Question: I'm trying to follow a guide on excel spreadsheets, but when importing openpyxl it'll give me errors for .py files I've never interacted with before:

I've created a new project in PyCharm and used Python 3.9's location as base interpreter.
Is there something wrong with my Python installation, or am I missing something here?
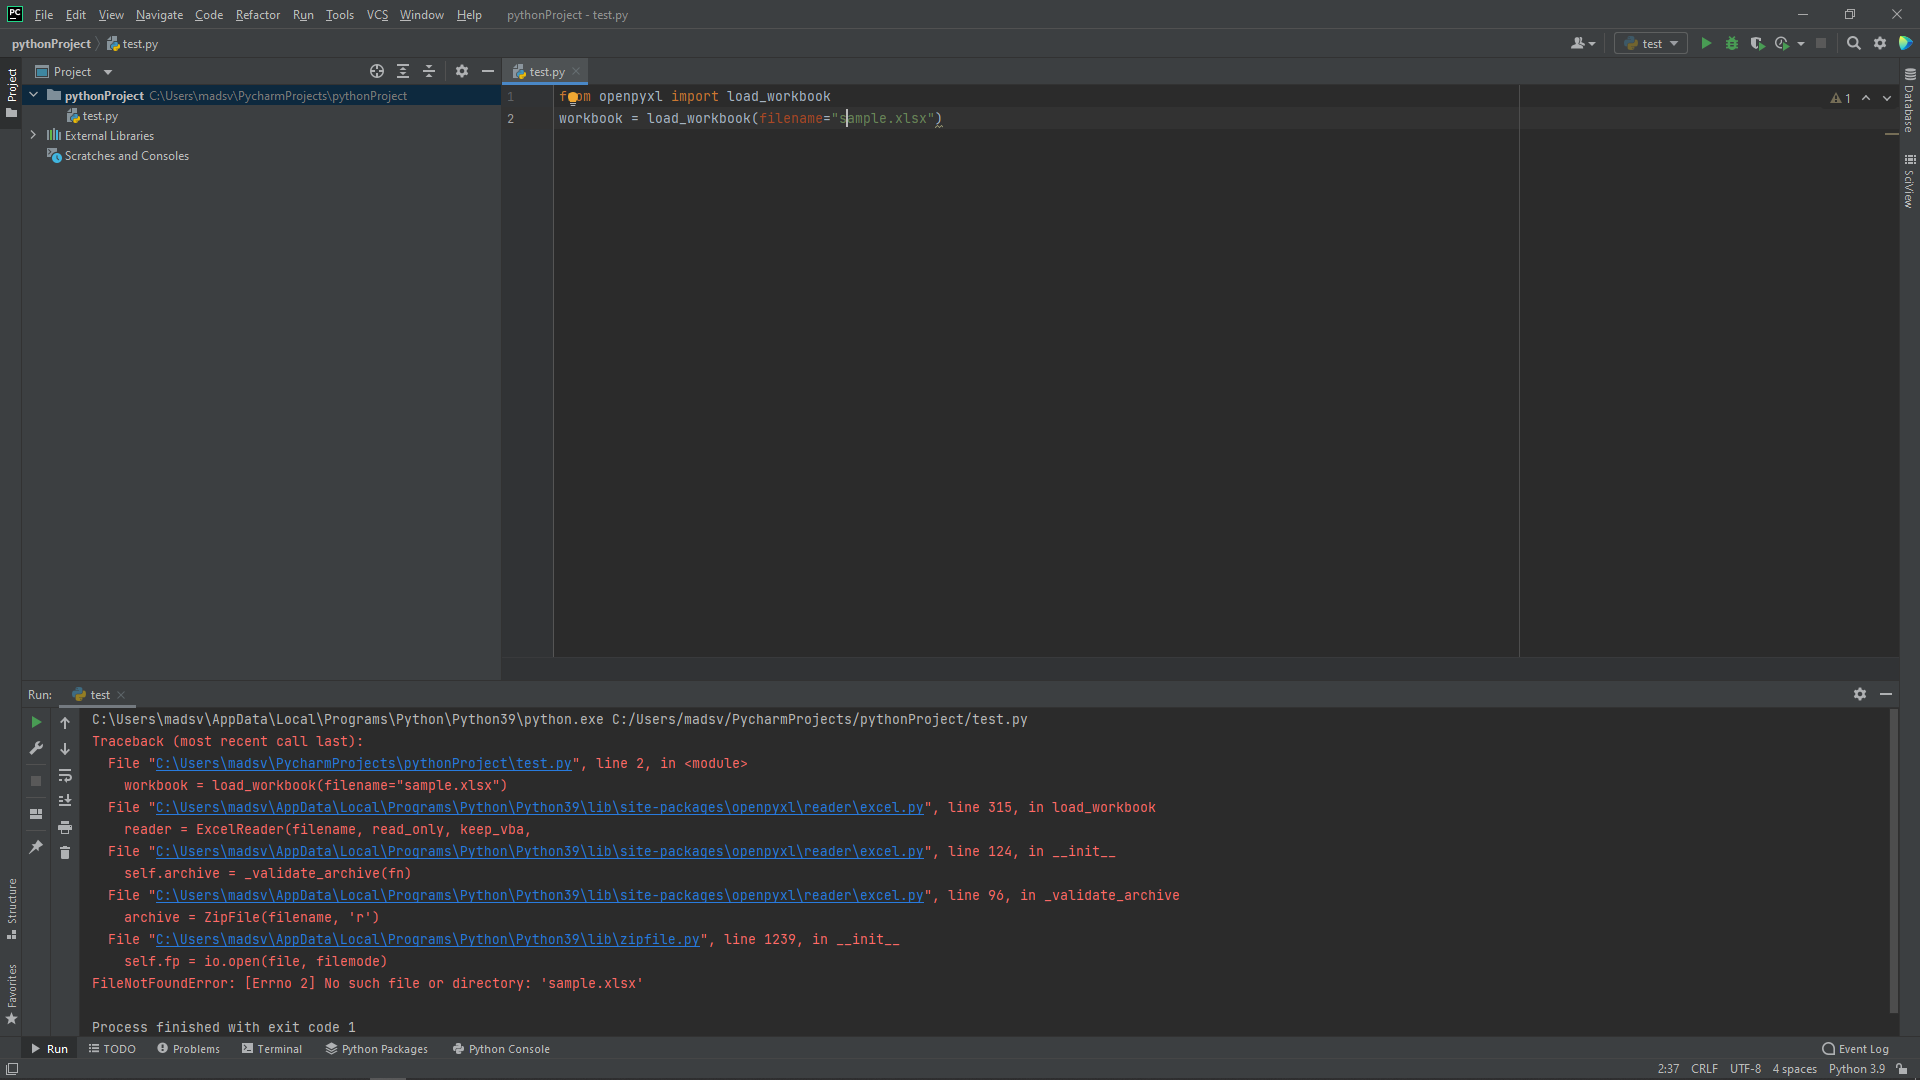
Answer: i see that you're trying to open a file with this framework, the problem is that u didn't specify the path of the file correctly, when you're just saying
'''
workbook = load_workbook(filename="sample.xlsx")
'''
python thinks that you're importing the file from the same folder as the script, so the solution is to either get the right path
for the file or move you're file to the same folder as the python script aka you're pycharm project, for more questions ask me in the comment section